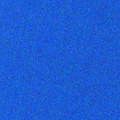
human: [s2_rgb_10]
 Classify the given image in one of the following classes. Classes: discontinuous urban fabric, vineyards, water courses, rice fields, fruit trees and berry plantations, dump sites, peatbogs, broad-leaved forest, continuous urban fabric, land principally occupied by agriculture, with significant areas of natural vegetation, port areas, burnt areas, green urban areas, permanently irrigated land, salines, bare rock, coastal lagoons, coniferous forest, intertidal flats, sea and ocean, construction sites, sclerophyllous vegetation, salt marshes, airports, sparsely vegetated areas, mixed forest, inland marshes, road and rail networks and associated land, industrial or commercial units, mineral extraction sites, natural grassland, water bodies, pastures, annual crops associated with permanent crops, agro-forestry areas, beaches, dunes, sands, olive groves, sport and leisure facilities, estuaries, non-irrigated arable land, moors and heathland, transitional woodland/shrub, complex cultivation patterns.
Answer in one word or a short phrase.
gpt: sea and ocean